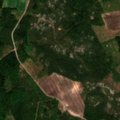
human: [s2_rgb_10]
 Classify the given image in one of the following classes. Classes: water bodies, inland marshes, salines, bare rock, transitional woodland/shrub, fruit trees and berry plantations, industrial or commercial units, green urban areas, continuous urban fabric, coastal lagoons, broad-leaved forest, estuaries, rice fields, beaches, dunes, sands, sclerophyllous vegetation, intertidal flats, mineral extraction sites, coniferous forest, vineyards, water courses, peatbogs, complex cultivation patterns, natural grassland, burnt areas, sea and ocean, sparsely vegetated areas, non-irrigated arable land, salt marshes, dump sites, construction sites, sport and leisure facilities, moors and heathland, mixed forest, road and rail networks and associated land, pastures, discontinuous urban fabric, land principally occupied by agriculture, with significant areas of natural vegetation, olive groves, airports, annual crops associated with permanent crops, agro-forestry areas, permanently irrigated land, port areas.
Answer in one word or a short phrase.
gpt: coniferous forest, mixed forest